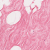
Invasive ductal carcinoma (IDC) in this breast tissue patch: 0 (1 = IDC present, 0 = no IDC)